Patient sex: M
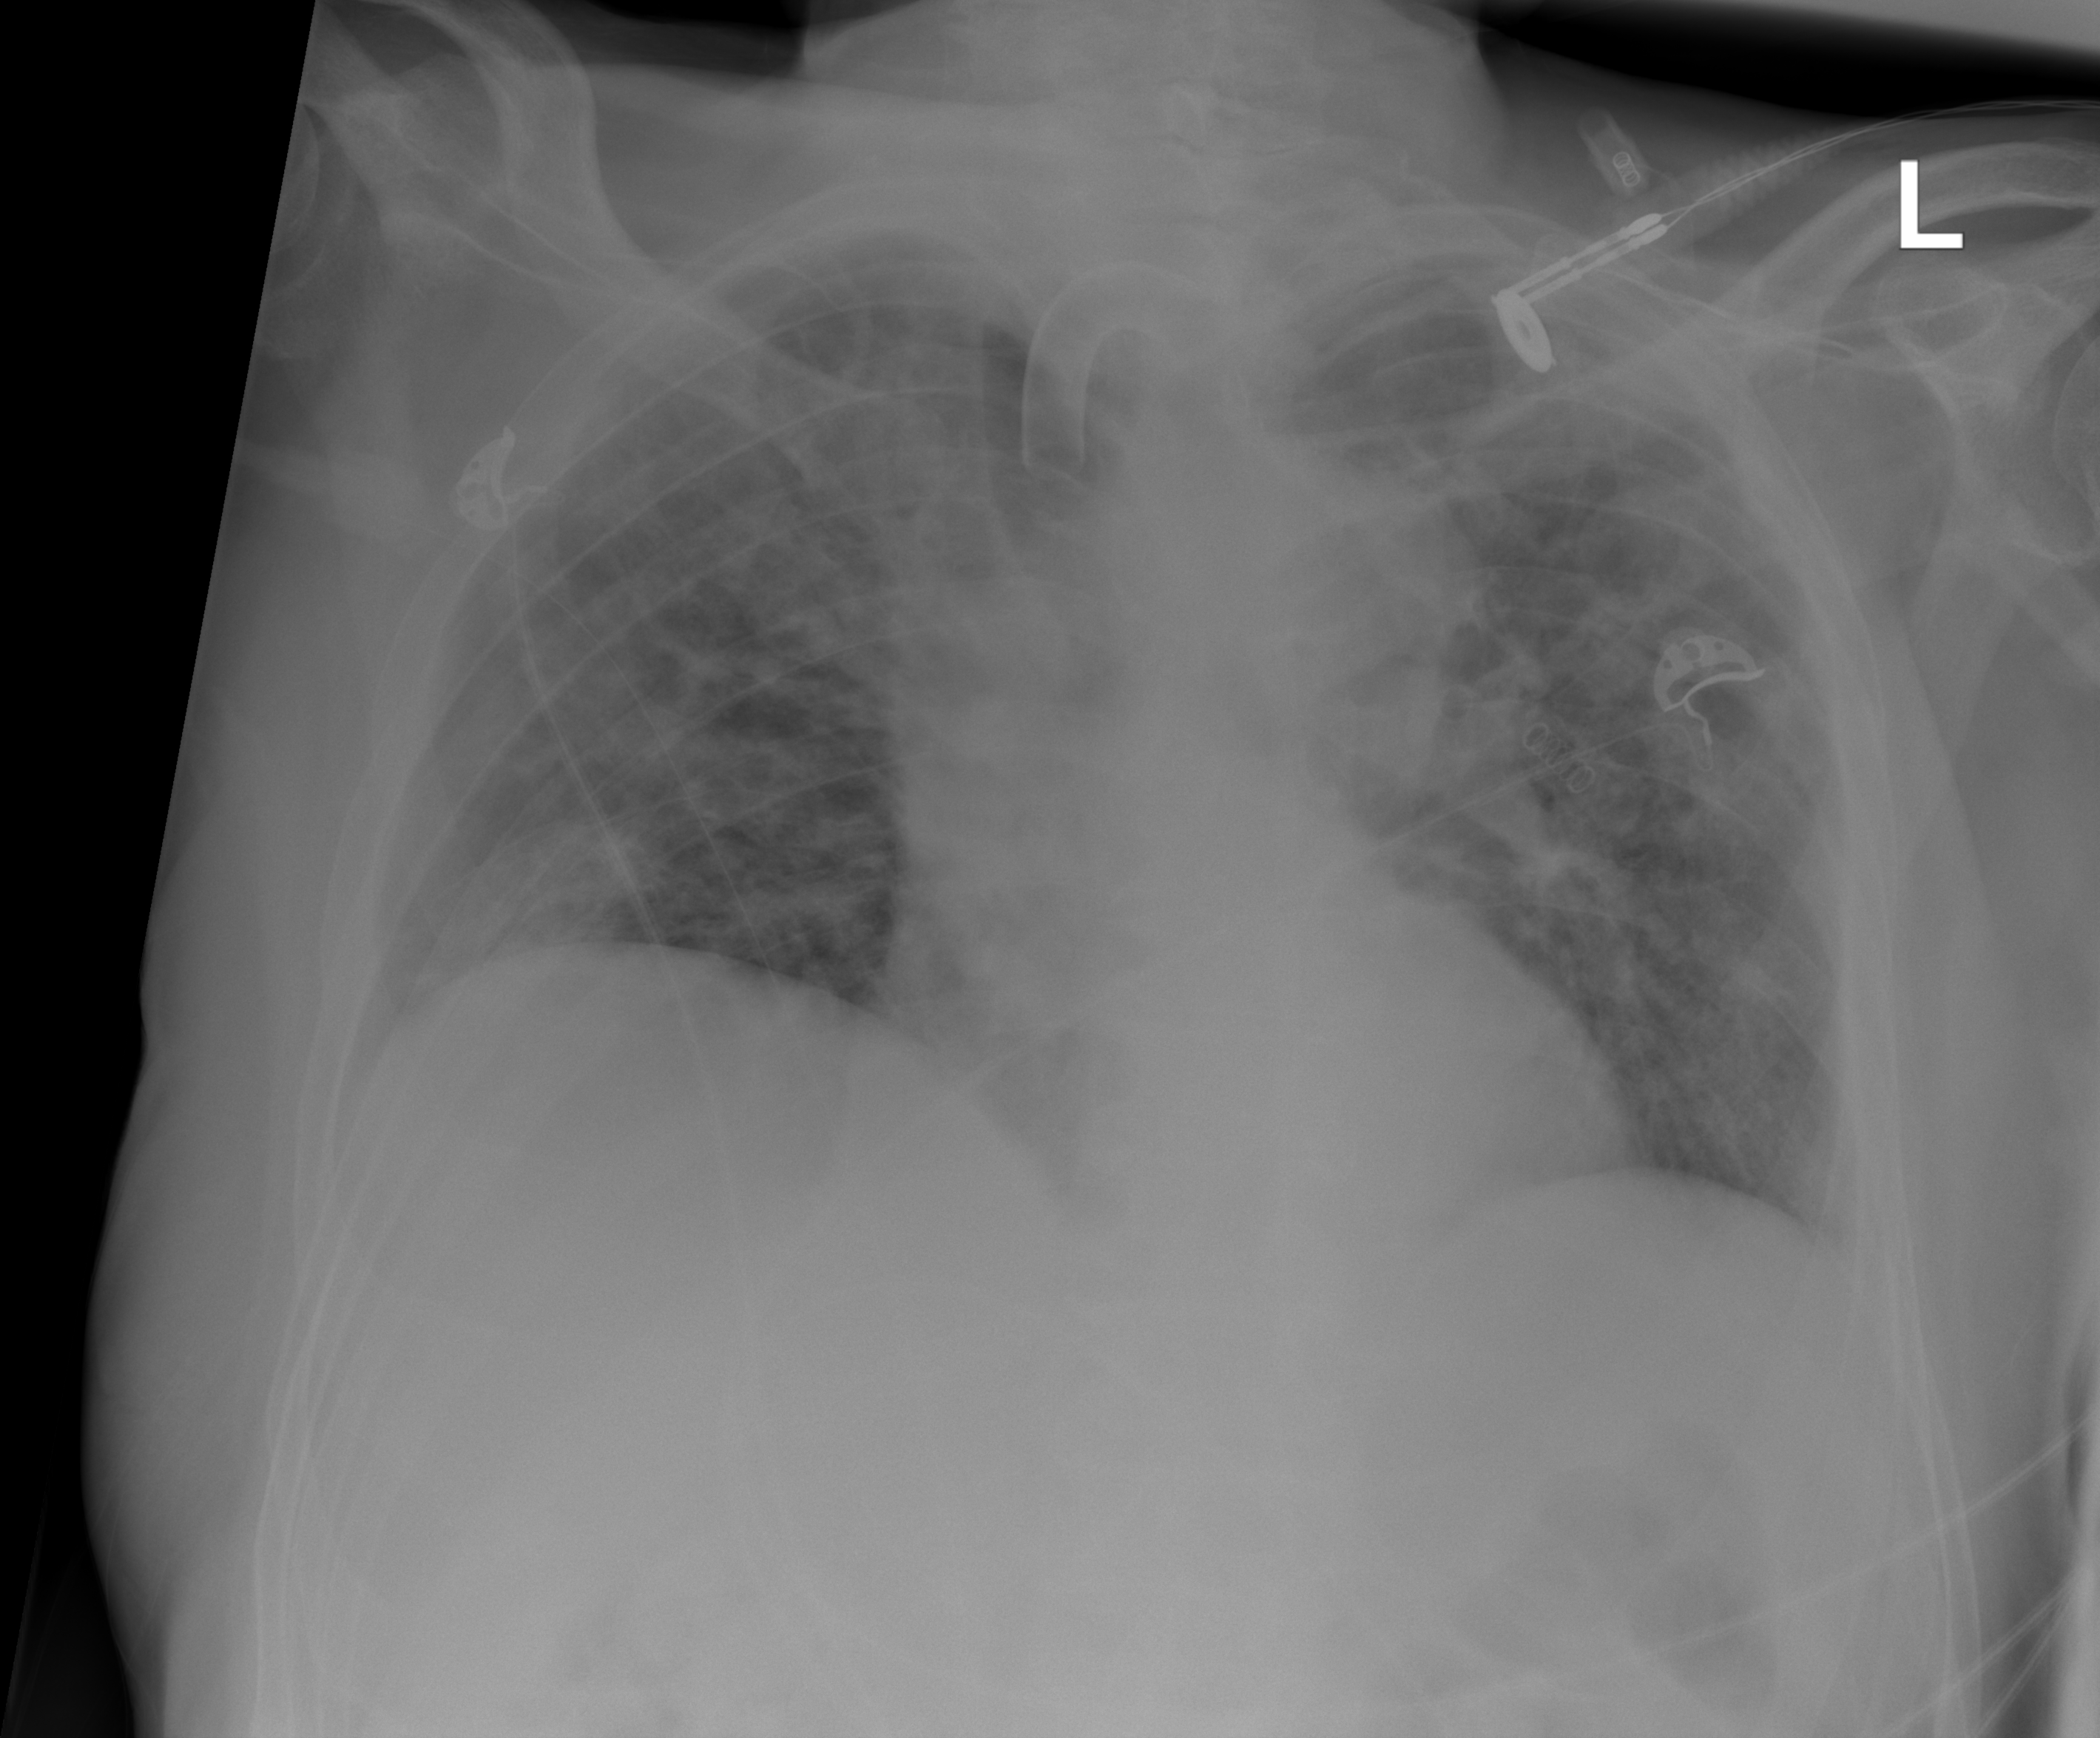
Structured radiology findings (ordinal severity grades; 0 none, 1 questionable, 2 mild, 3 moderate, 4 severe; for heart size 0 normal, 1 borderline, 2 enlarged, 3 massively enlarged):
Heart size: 1
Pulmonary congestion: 0
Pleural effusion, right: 0
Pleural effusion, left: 0
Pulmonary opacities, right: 3
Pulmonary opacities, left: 2
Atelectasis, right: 0
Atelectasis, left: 0